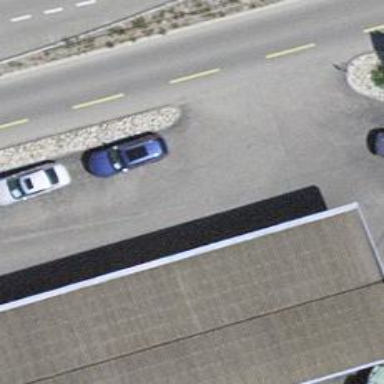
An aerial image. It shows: Shop that sells cars.